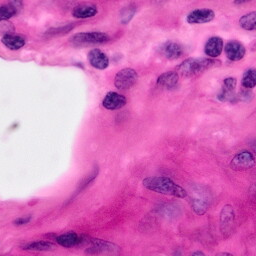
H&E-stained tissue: Pancreatic